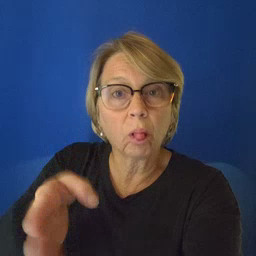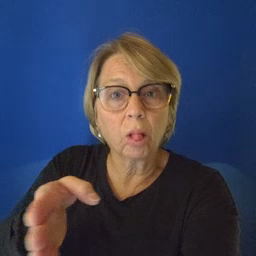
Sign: will